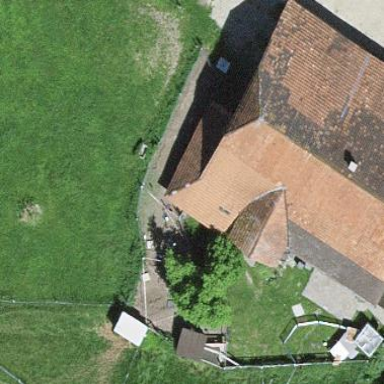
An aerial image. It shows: Farm building.